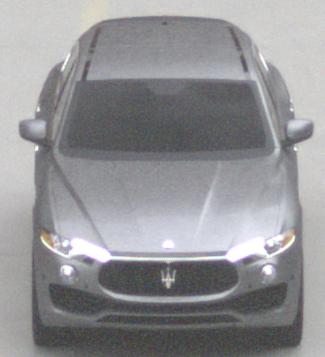
Make: Maserati
Model: Levante GT Hybrid
Detailed model: Levante
Model produced from: 2021/07
Model produced until: 2022/10
Doors: 4
Color: gray
Road condition: wet road
Daytime: morning or afternoon
Contrast: low contrast